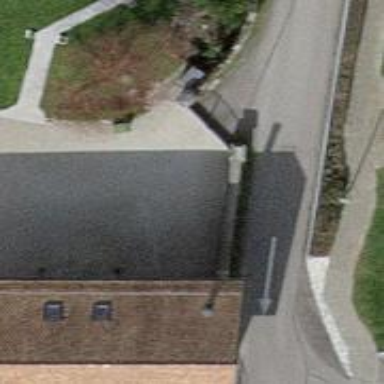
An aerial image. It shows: Wall barrier.